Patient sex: M
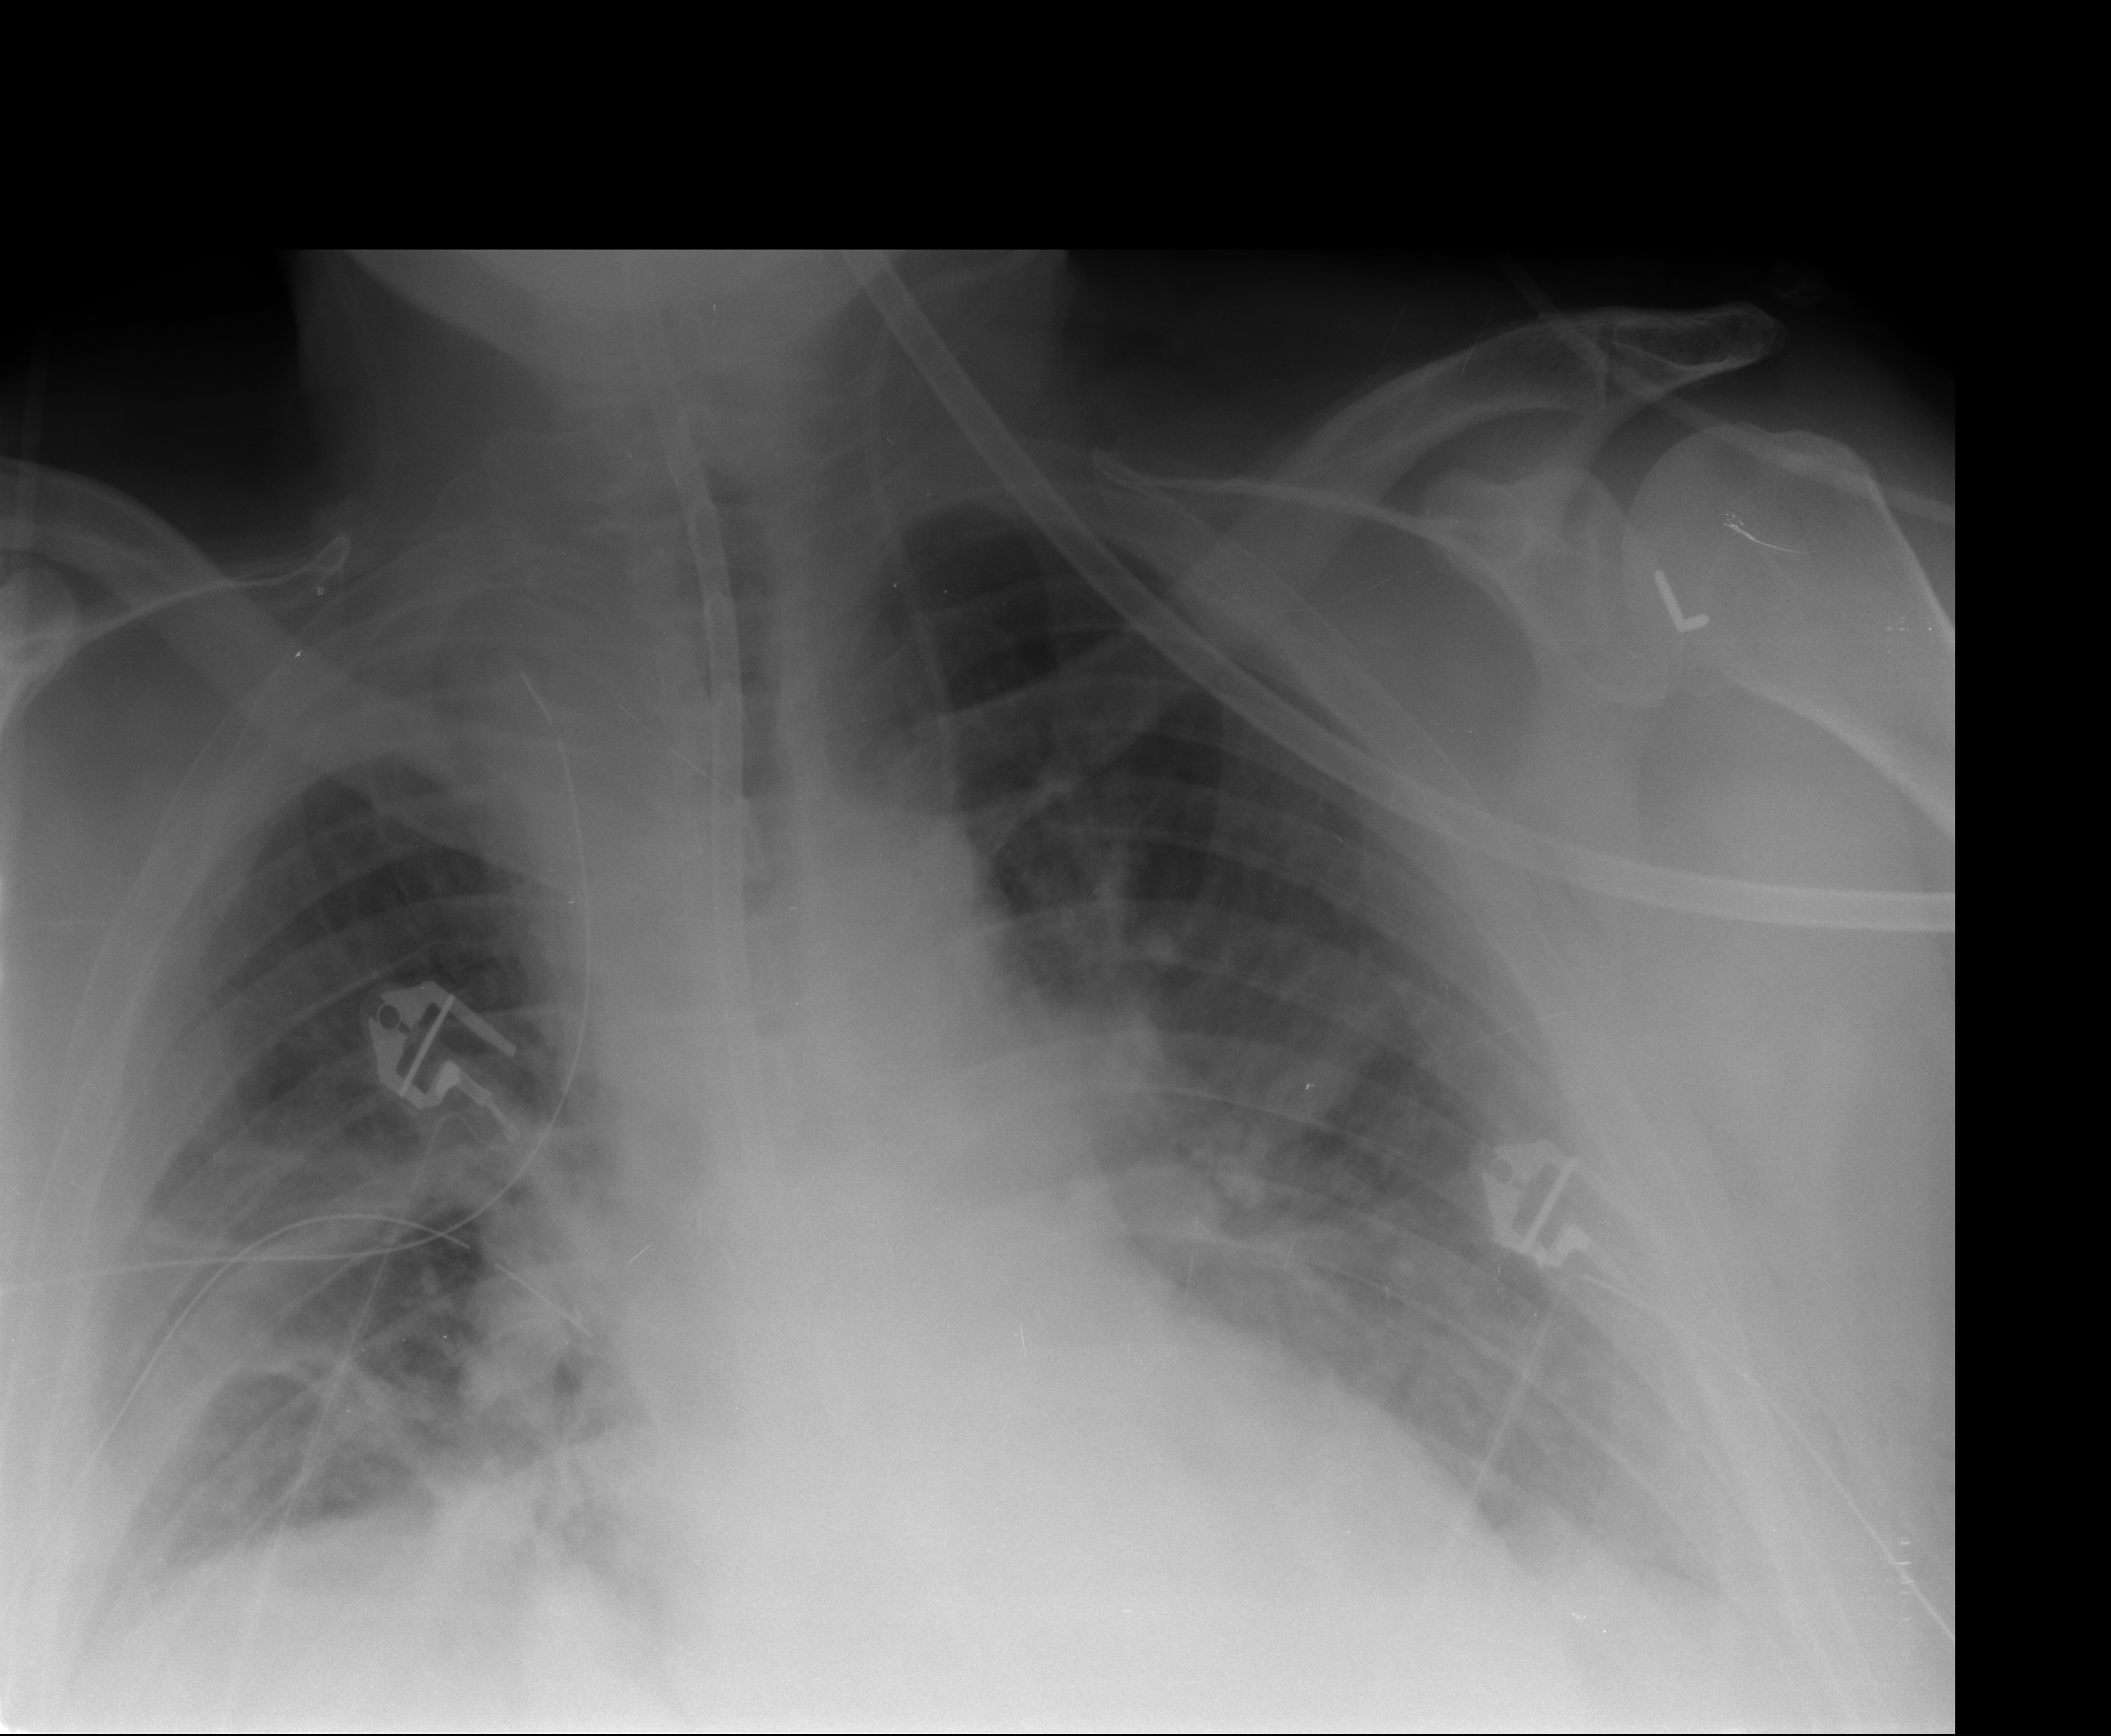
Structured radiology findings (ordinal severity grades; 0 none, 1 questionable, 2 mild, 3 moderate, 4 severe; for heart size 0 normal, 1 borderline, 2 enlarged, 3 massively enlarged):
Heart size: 2
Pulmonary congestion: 2
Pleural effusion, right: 2
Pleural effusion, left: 2
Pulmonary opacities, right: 3
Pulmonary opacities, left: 2
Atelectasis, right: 3
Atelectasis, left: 3